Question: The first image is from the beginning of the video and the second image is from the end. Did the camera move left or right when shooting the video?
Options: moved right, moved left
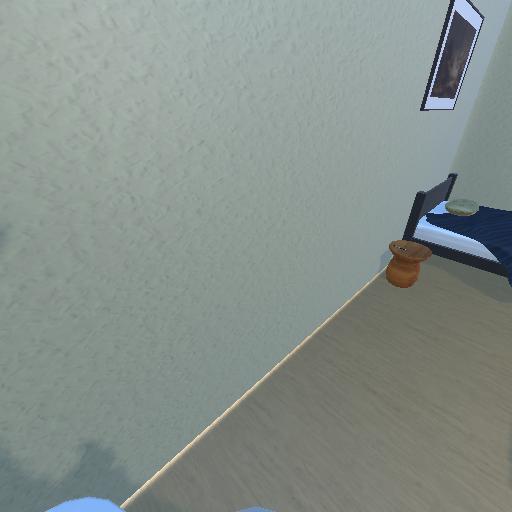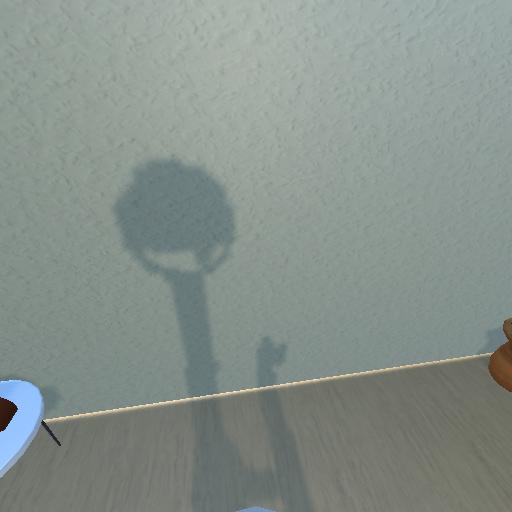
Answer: moved right